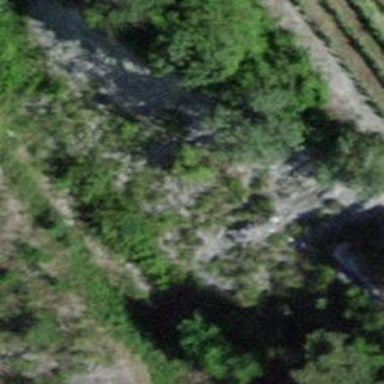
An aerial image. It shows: Abandoned railway tunnel with one track.